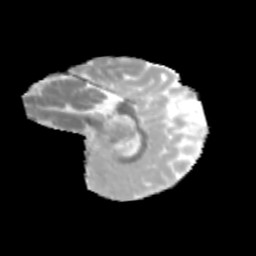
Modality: MD
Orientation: sagittal
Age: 9
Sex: female
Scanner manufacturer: siemens
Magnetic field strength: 3 T
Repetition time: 3.8 s
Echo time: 0.07 s